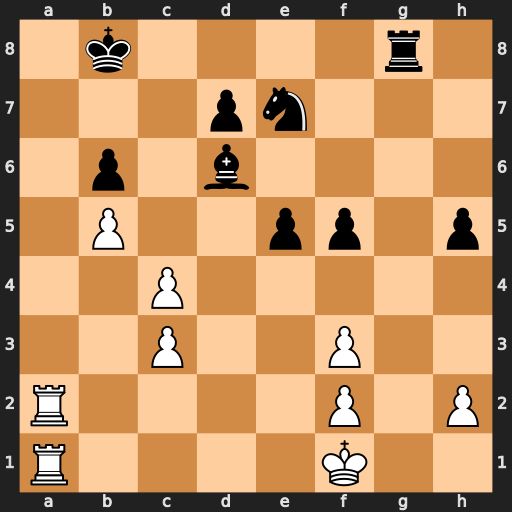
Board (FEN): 1k4r1/3pn3/1p1b4/1P2pp1p/2P5/2P2P2/R4P1P/R4K2
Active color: w
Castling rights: -
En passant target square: -
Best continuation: Ra8+ Kc7 R1a7#